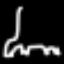
Label: frog